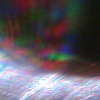
Label: sunburn